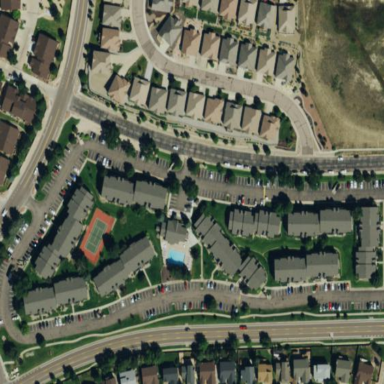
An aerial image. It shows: Residential area.